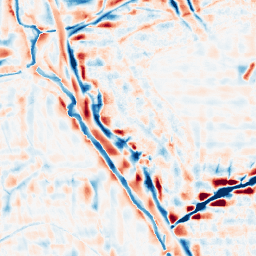
Category: wavelet
Decomposition family: wavelet_reverse_biorthogonal
Decomposition parameters: wavelet: rbio1.3
level: 4
Upsampling method: quadratic
Upsampling parameters: scale: 8
Upsampling scale: 8